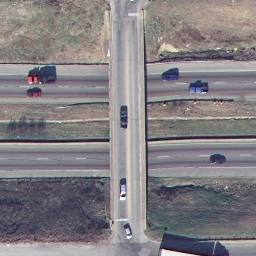
Label: overpass